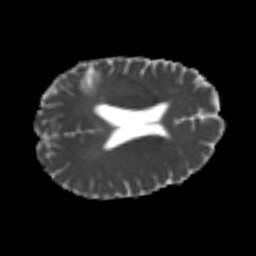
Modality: MD
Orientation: axial
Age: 50
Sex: male
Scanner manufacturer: siemens
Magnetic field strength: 3 T
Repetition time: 4.999 s
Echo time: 0.07946 s